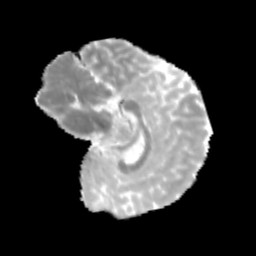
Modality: MD
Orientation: sagittal
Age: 10
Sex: male
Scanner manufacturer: siemens
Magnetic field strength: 3 T
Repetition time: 3.8 s
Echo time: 0.07 s